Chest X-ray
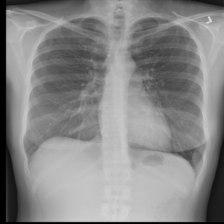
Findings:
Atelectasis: negative
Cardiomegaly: negative
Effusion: negative
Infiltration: negative
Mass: negative
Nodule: negative
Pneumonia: negative
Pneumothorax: negative
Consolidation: negative
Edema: negative
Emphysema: negative
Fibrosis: negative
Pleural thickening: negative
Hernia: negative